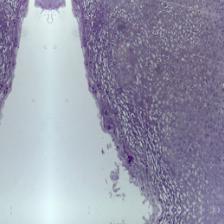
Diagnosis: OSCC